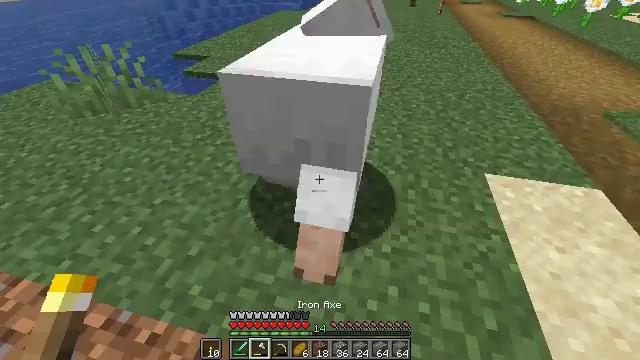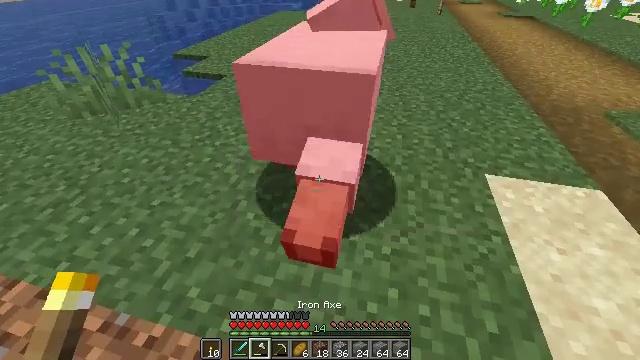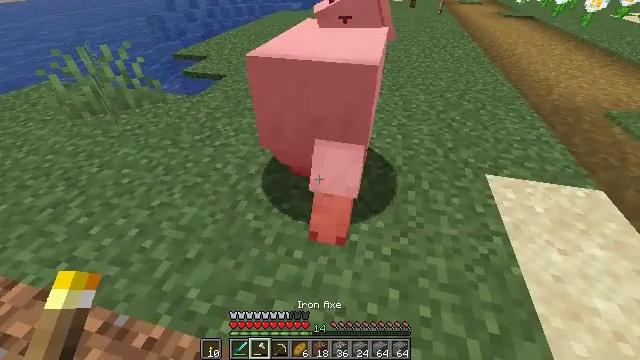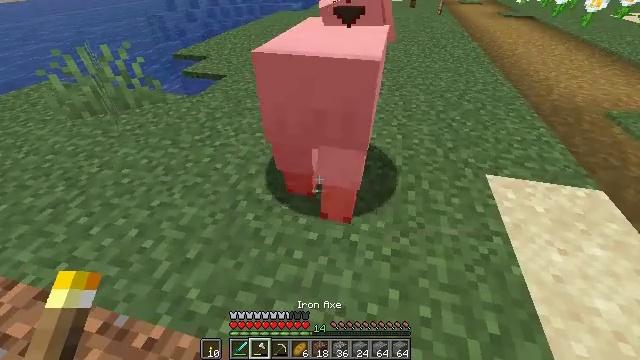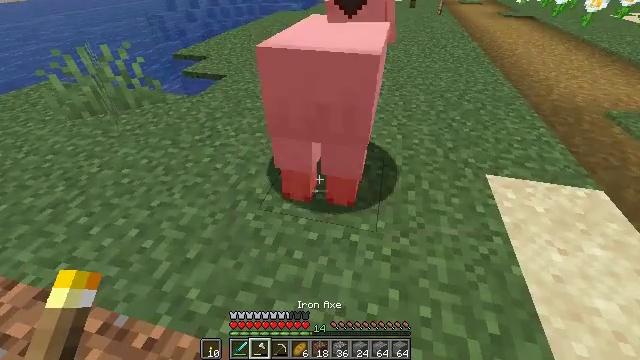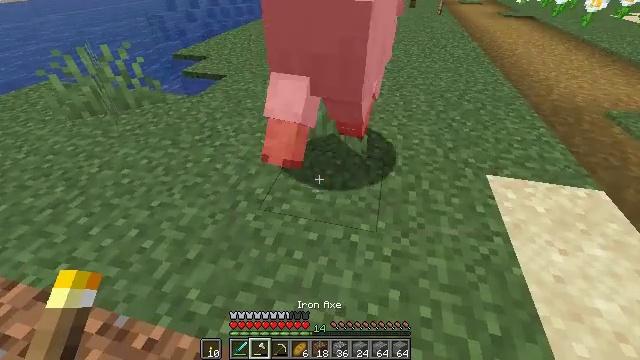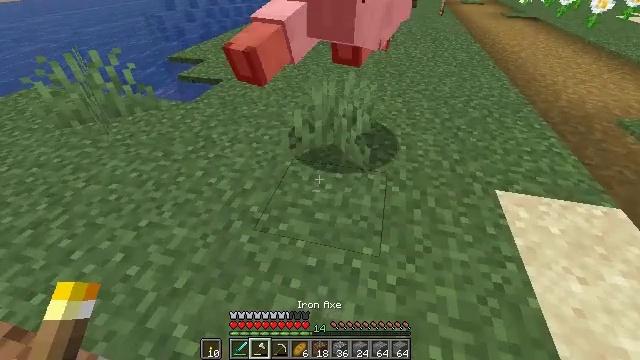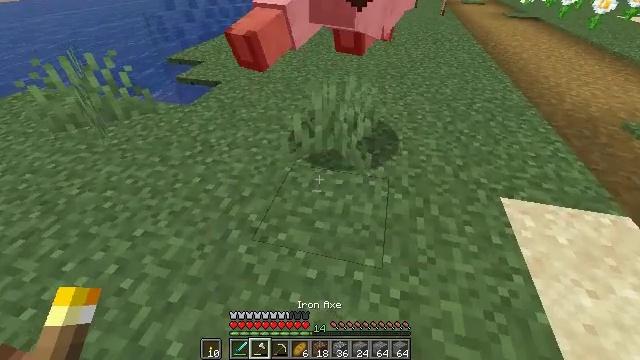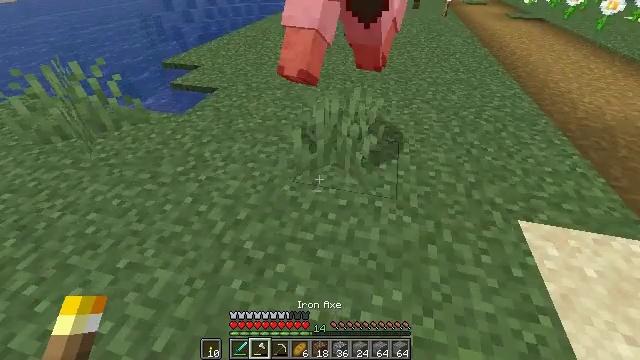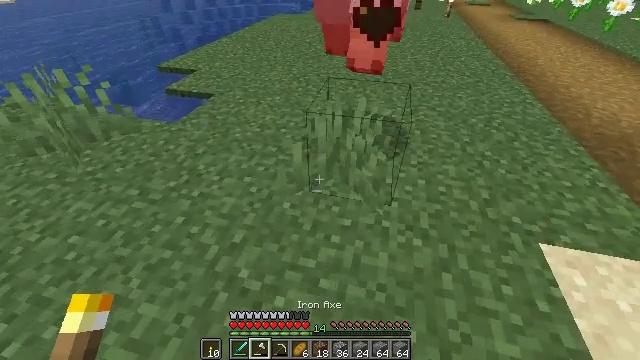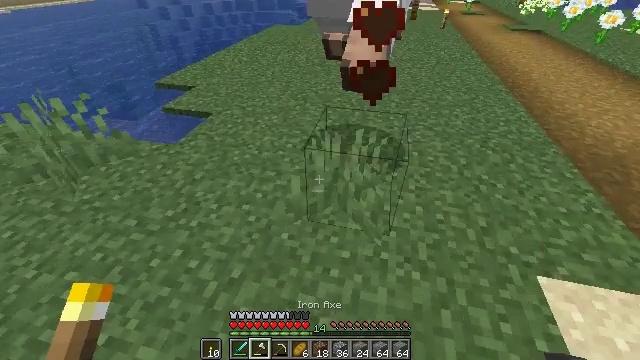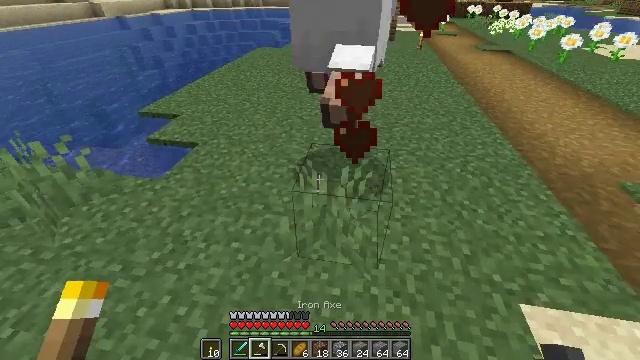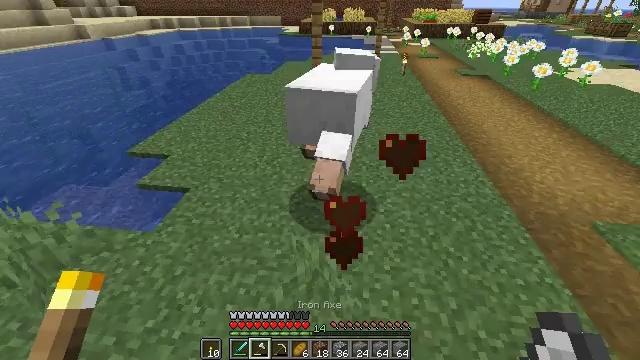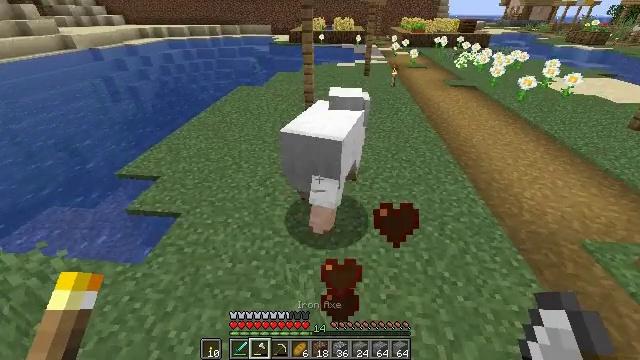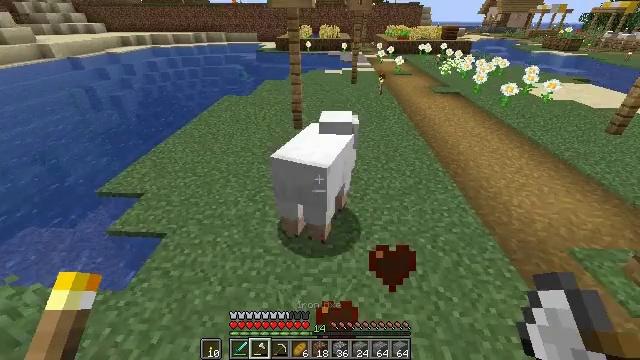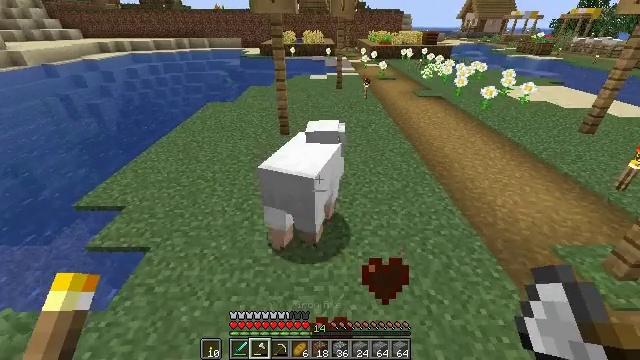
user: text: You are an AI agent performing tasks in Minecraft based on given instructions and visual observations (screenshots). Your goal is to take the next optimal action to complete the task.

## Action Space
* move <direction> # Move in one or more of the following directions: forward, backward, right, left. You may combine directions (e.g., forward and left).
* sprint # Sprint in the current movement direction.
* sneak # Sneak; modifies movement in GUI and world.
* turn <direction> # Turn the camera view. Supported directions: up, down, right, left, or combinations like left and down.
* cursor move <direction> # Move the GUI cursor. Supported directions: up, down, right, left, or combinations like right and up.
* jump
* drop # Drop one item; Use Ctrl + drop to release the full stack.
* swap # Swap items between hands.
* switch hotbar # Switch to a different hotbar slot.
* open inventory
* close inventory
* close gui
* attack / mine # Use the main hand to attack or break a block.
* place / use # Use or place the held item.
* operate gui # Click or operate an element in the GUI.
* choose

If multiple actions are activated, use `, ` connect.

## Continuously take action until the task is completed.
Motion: motion action
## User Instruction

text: Kill the sheep.
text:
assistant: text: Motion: no_op
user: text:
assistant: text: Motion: no_op
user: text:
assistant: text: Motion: no_op
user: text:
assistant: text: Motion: no_op
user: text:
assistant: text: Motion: move forward
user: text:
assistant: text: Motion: move forward
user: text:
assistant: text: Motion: move forward
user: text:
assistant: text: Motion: move forward
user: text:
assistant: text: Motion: move forward
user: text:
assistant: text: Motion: move forward, jump
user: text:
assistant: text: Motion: move forward, turn right and up, jump
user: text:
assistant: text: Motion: move forward, turn right and up, jump
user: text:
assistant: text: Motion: move forward, turn right and up, jump
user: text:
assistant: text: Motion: move forward, turn right and up, jump
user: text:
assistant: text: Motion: move forward, turn right, jump
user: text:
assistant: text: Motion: move forward, turn right, jump
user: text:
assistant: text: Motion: move forward, jump
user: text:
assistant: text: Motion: move forward, jump
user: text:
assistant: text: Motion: move forward, jump
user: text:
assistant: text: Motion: move forward, jump
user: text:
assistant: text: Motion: move forward, jump
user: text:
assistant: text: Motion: move forward, jump
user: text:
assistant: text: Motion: move forward, jump
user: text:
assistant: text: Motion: move forward, jump
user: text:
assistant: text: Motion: move forward, jump
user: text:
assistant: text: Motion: move forward, jump
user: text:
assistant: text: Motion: move forward, jump
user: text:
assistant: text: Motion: move forward, jump
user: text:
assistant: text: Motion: move forward, jump
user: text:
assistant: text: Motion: move forward, jump